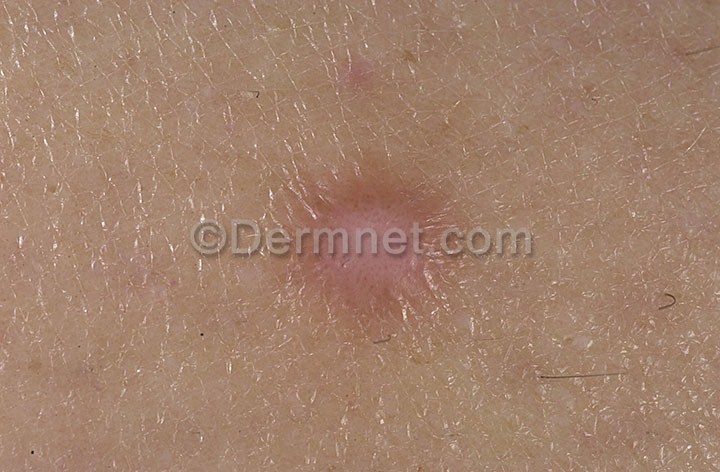
Disease: Seborrheic Keratoses and other Benign Tumors